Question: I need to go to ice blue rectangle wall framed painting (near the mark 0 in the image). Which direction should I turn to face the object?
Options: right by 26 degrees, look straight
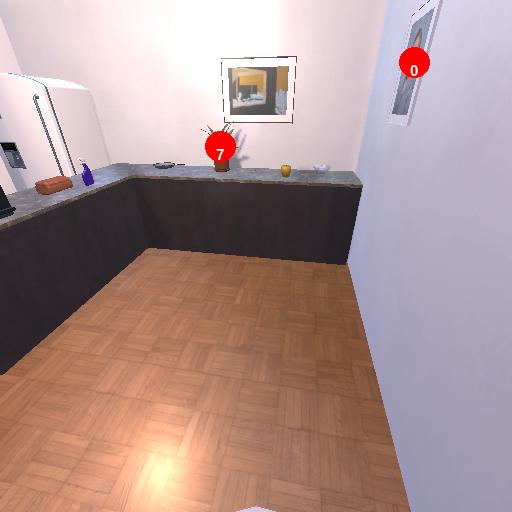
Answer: right by 26 degrees